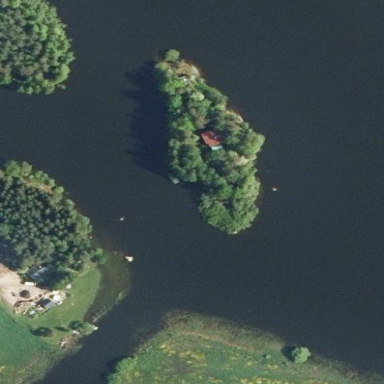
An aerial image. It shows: Islet.